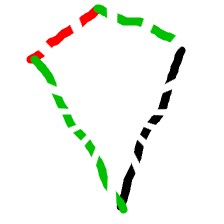
Shape: kite